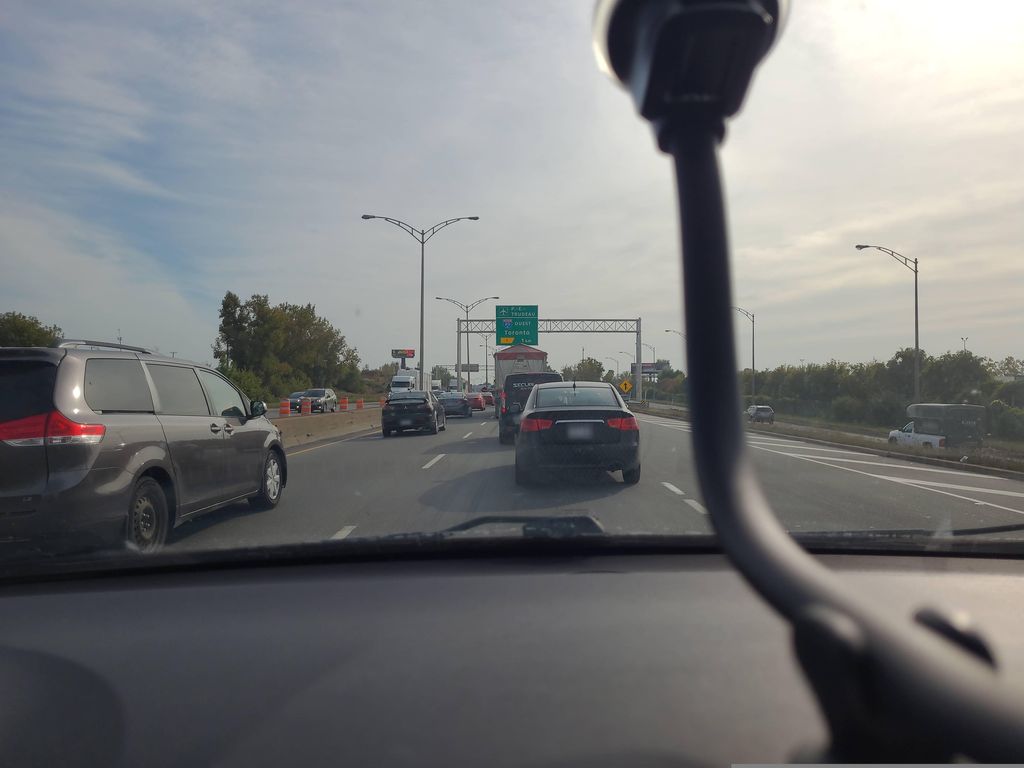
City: montreal